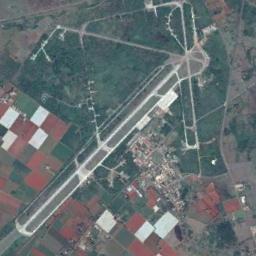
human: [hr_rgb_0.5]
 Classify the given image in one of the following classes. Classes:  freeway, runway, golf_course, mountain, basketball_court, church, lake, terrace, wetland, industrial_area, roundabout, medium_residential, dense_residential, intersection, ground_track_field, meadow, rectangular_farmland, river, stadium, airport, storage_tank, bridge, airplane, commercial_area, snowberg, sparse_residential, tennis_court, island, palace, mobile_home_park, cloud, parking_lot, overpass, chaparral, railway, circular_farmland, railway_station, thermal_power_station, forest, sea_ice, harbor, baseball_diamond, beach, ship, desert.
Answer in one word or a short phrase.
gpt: airport